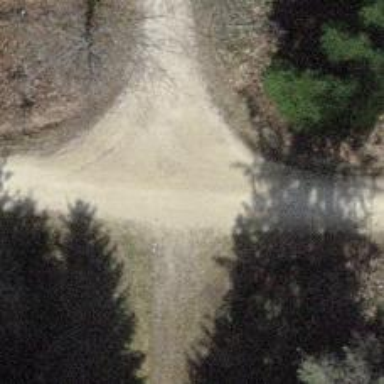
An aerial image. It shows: Track road with grade3 tracktype.